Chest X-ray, PA view. Patient: 43 years old, sex M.
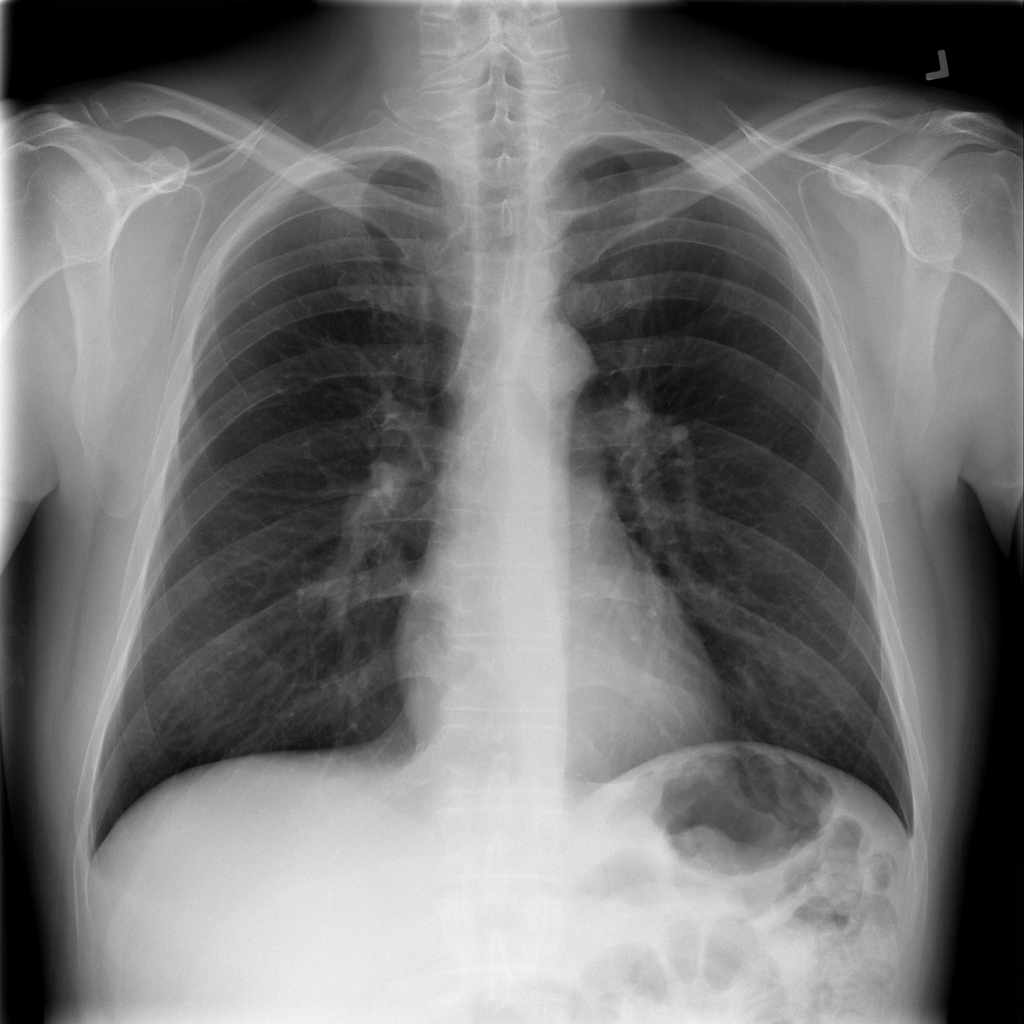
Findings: Infiltration